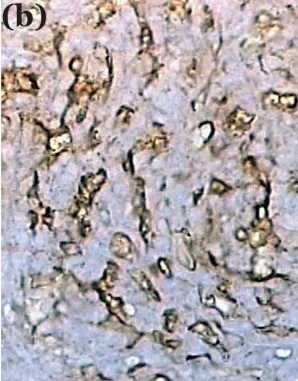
EMA (x400).
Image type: pathology (immunostaining)